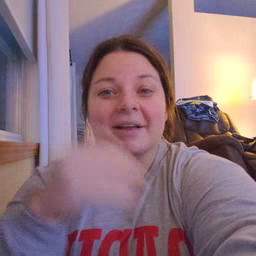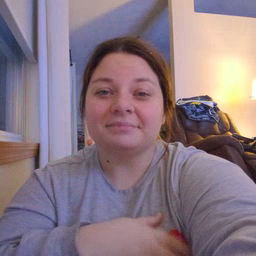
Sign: smile